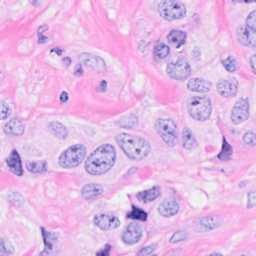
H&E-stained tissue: Breast